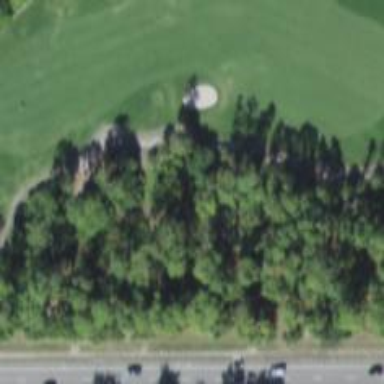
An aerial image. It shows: Path designated for golf carts.